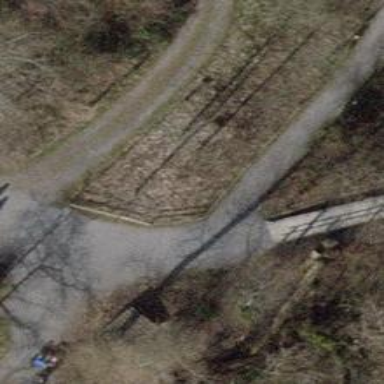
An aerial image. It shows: Path leading to bridge.